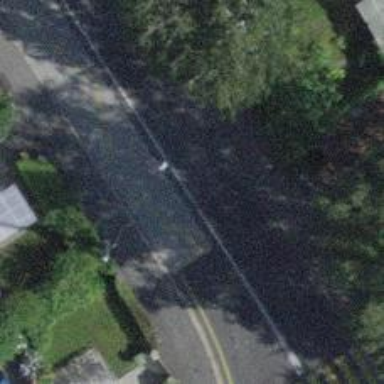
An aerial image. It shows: Bus stop for trolleybuses with designated stop position.